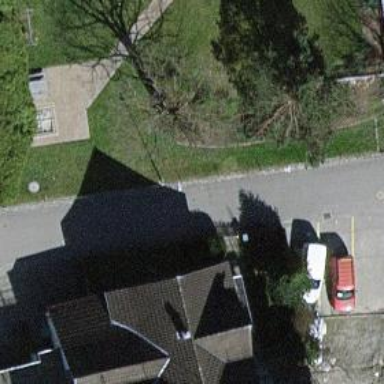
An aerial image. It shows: Bollard.